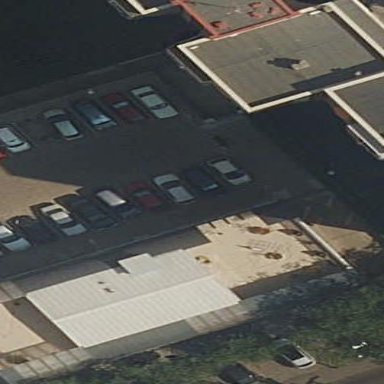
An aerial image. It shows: Commercial building.